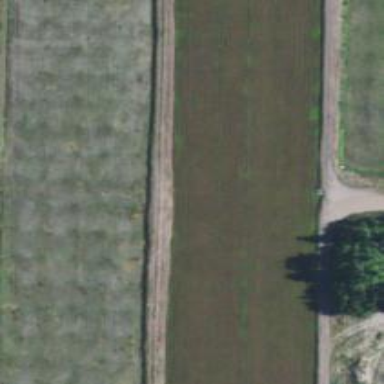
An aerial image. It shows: Farmland with cranberries as the crop.